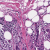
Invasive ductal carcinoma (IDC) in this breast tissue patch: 0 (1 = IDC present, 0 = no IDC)